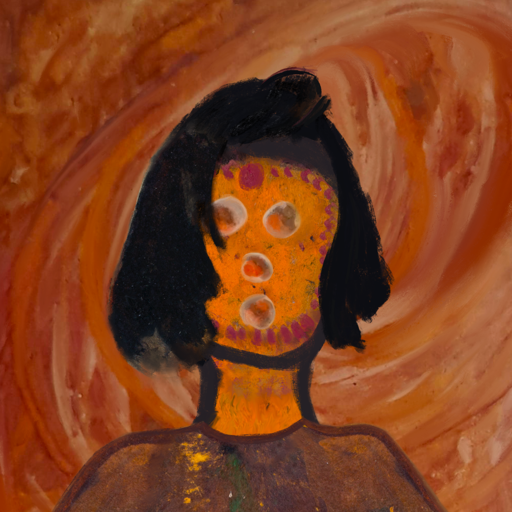
Background: Pious_Lady, Head And Neck Front: Doll, Face Front: Rupkatha, Bust: Comrade, Hair Front: Mosgoul, Head Accessory: Blank, Second Necklace: Blank, Necklace: Blank, Baby: Blank